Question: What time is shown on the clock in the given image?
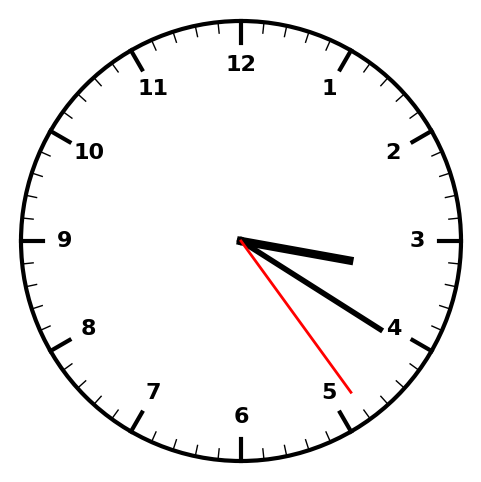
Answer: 03:20:24